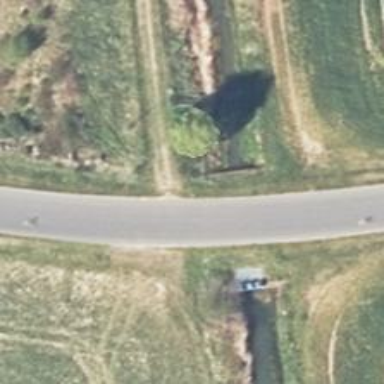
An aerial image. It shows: Residential road with bridge.